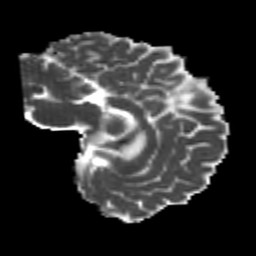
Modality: MD
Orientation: sagittal
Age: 22
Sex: male
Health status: healthy
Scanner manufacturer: philips
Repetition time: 7.478 s
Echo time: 0.08753 s